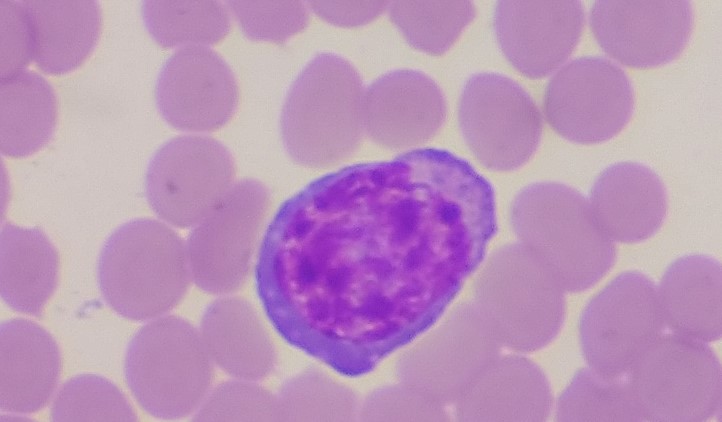
White blood cell type: Monocyte